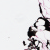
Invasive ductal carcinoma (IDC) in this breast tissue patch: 0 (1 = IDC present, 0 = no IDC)